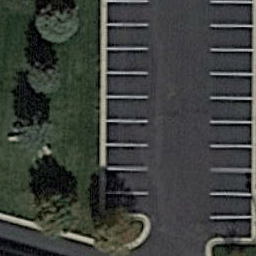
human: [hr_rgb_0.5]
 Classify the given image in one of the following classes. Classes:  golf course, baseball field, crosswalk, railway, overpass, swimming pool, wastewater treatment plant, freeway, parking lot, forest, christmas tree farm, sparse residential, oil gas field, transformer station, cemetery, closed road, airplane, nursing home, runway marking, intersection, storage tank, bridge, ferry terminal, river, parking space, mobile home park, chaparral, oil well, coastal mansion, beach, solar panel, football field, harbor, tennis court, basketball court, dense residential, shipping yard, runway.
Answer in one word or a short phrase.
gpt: parking space